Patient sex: F
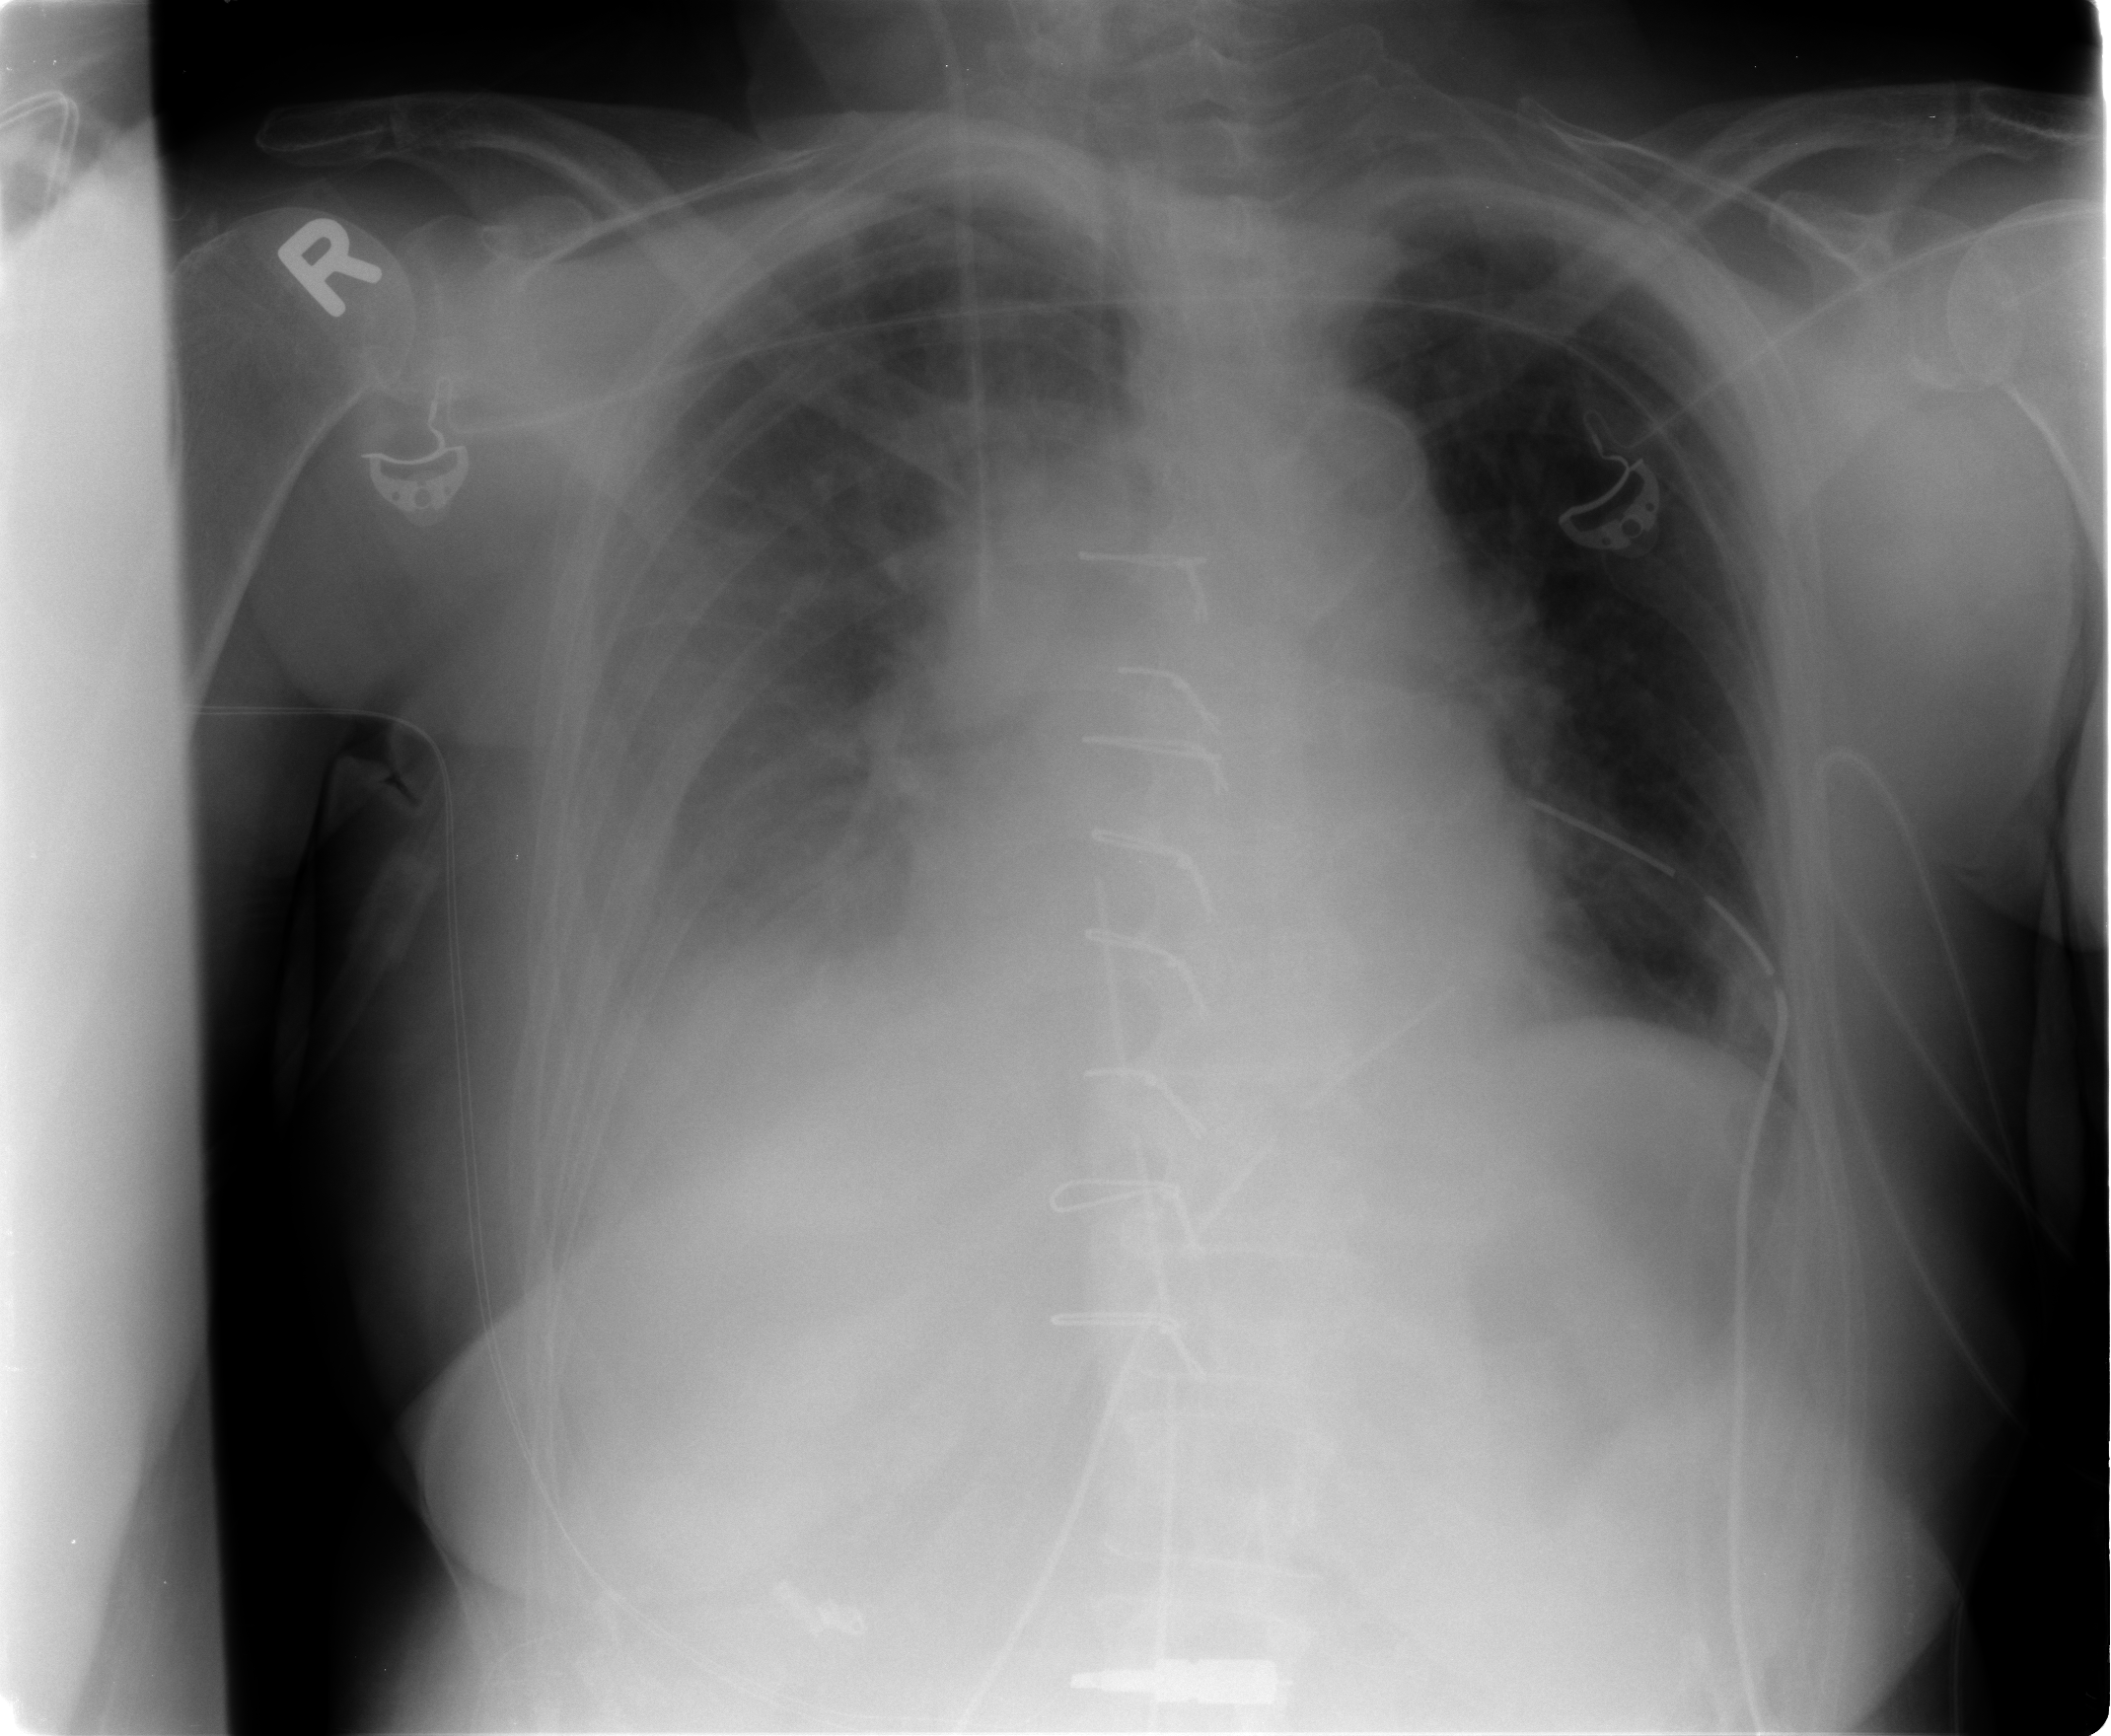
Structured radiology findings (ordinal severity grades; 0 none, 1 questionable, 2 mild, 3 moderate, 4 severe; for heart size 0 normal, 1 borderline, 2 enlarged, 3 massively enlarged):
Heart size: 2
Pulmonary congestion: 3
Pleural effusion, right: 3
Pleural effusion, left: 0
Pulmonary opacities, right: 0
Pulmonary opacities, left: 0
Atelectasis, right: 2
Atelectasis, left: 1